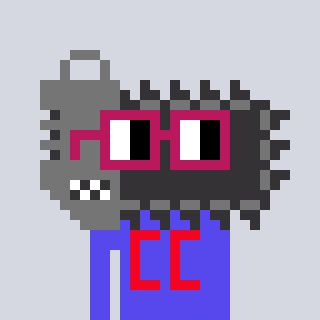
a pixel art character with square dark red glasses, a chainsaw-shaped head and a computerblue-colored body on a cool background